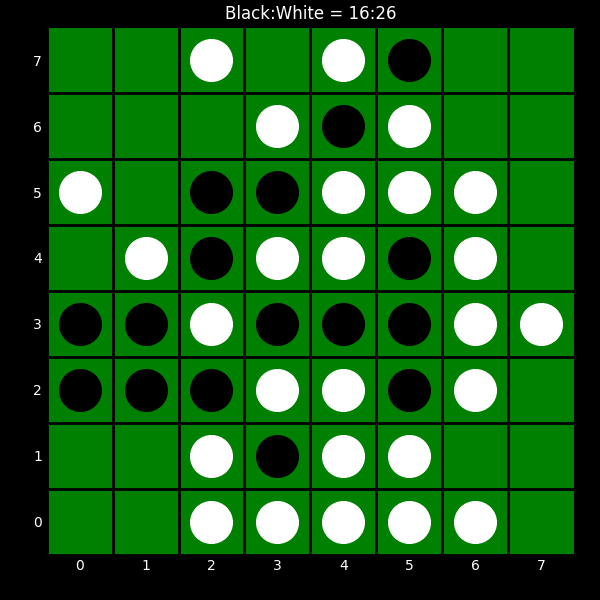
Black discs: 16
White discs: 26